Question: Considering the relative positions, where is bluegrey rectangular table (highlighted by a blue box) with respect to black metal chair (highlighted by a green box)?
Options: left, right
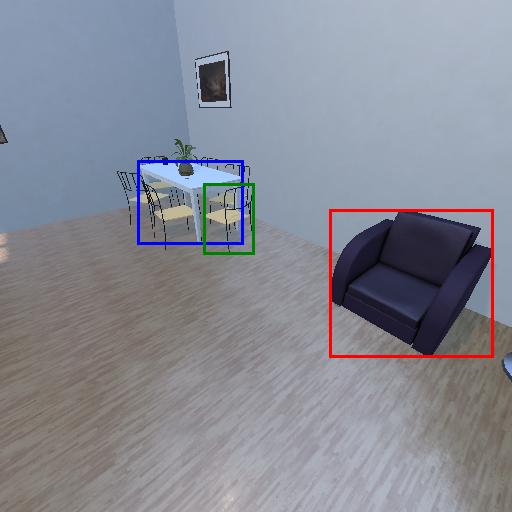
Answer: left